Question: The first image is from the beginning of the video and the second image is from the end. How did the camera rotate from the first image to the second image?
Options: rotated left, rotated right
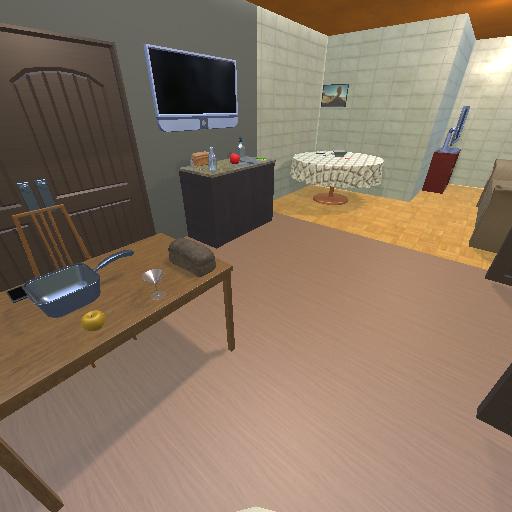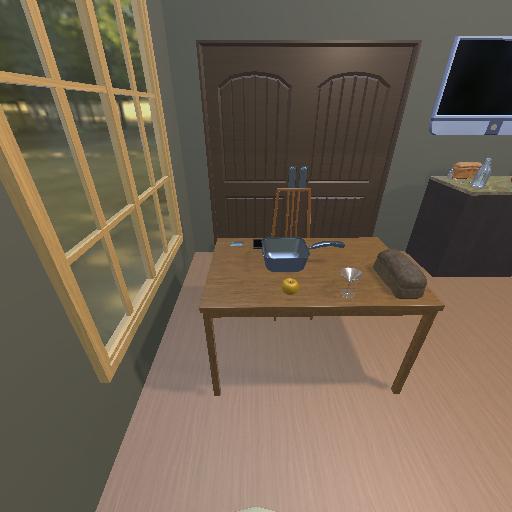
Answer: rotated left